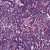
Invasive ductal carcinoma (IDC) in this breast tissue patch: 0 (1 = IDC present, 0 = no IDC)